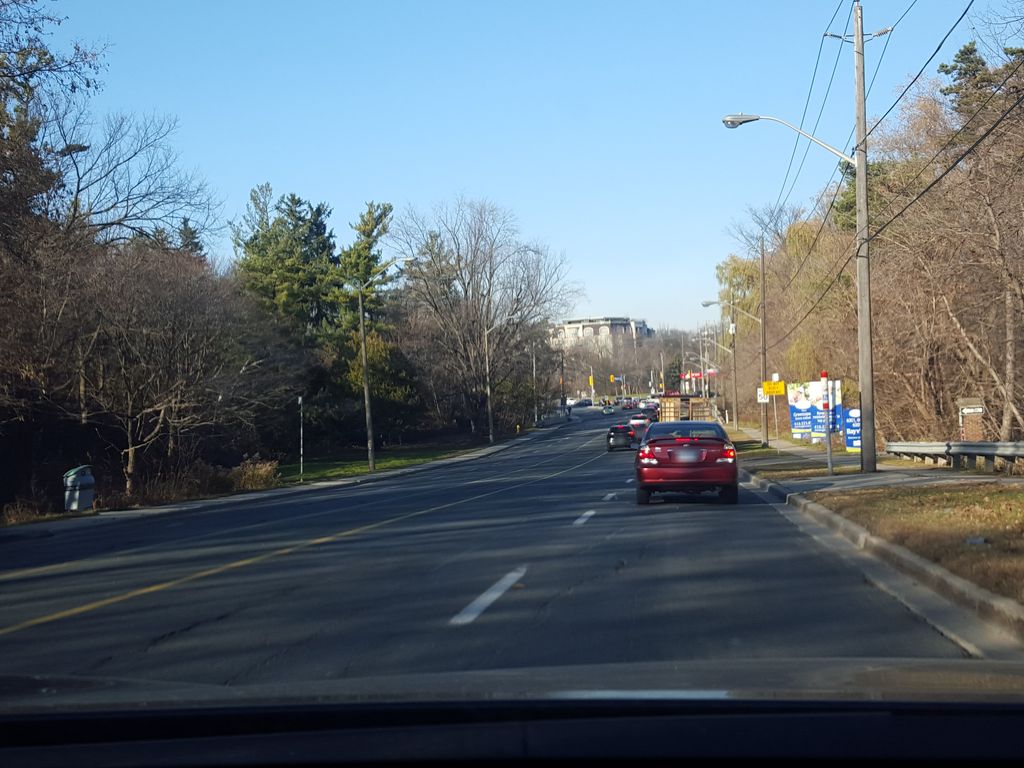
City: toronto